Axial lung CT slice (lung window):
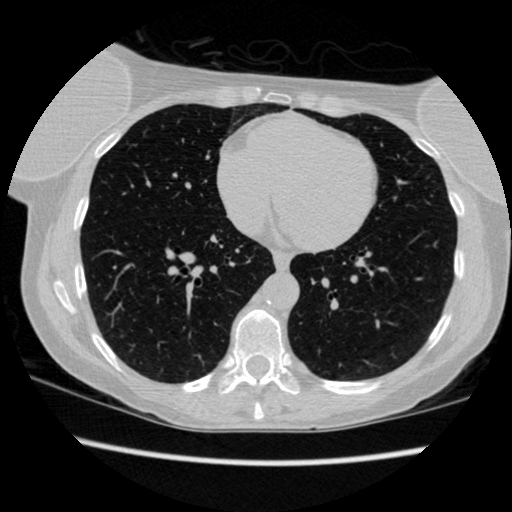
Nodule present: no